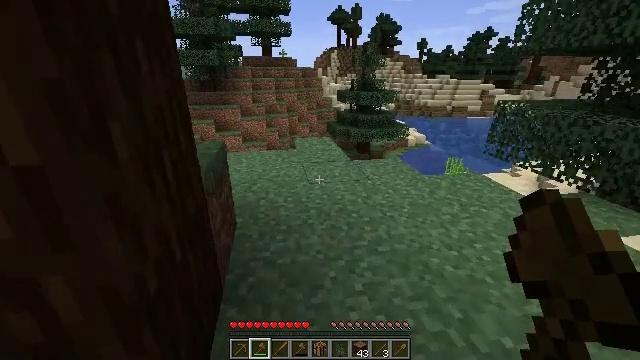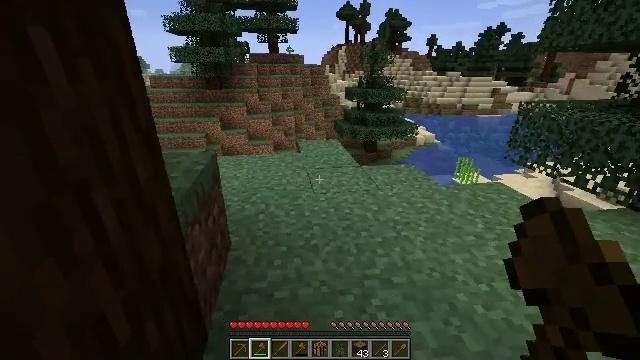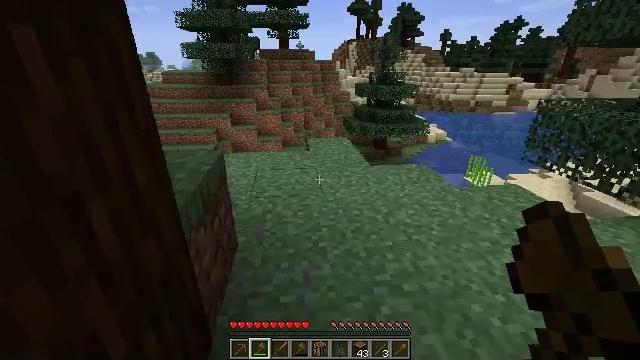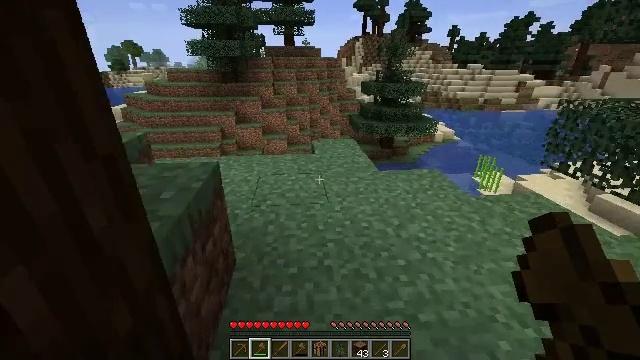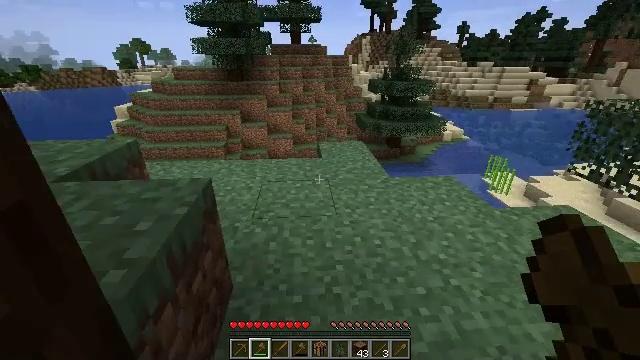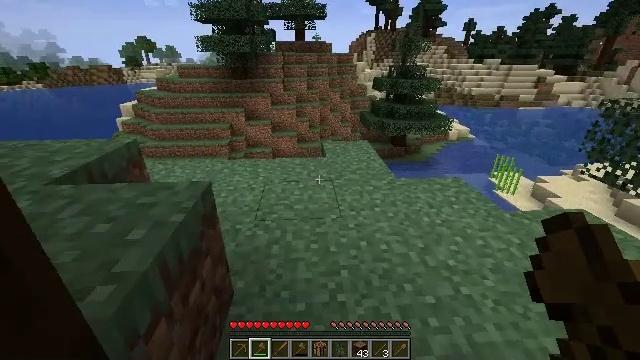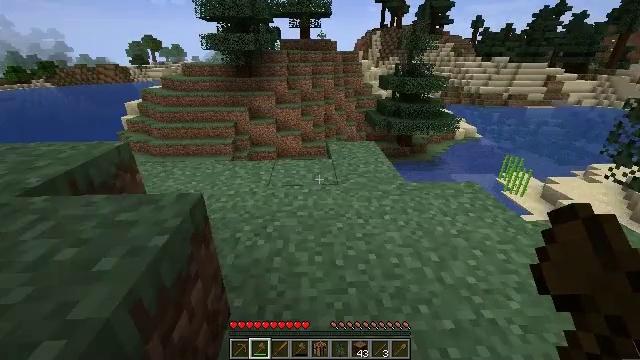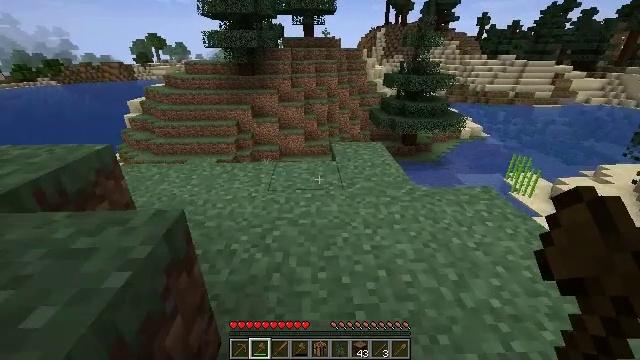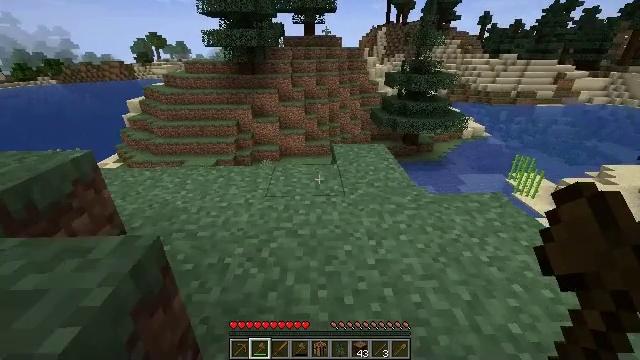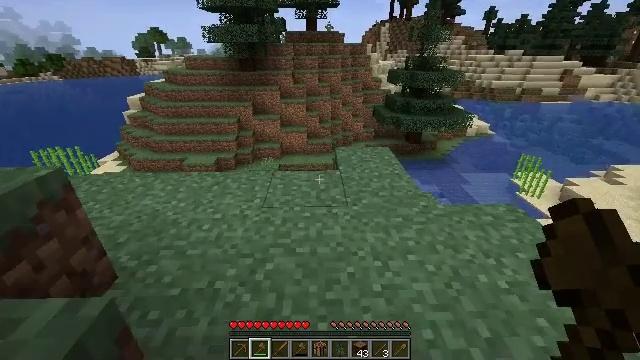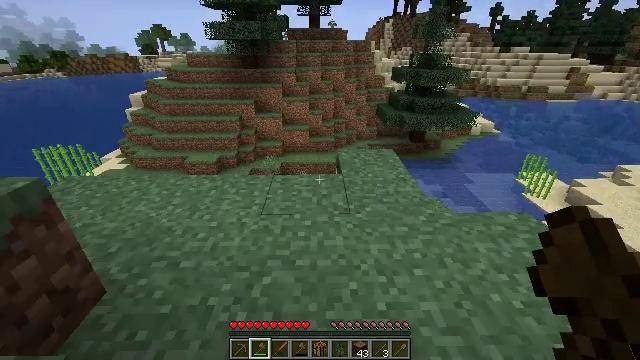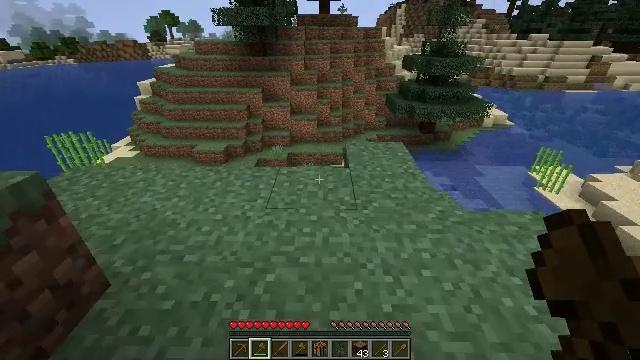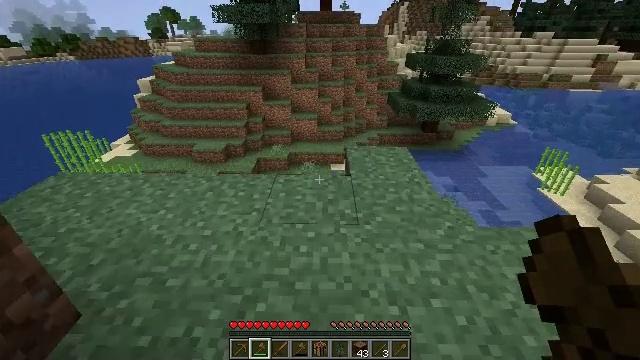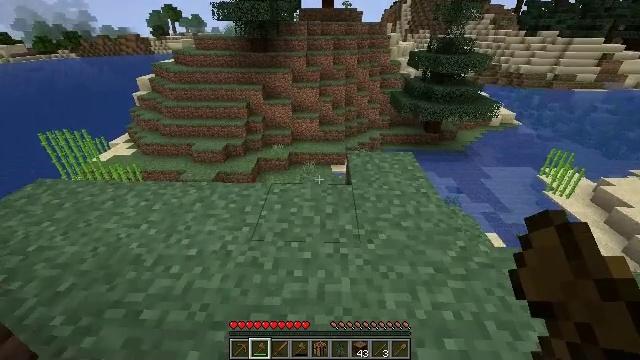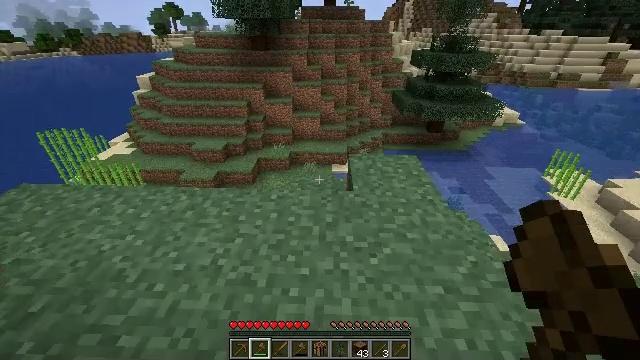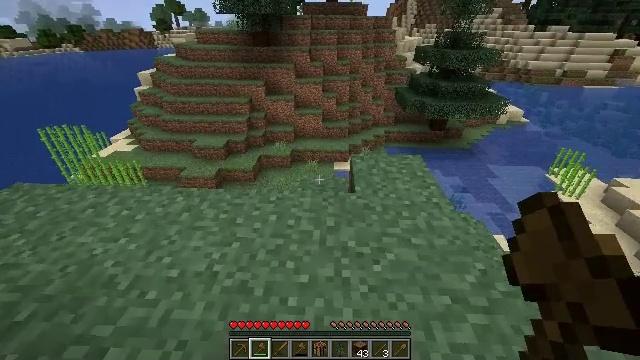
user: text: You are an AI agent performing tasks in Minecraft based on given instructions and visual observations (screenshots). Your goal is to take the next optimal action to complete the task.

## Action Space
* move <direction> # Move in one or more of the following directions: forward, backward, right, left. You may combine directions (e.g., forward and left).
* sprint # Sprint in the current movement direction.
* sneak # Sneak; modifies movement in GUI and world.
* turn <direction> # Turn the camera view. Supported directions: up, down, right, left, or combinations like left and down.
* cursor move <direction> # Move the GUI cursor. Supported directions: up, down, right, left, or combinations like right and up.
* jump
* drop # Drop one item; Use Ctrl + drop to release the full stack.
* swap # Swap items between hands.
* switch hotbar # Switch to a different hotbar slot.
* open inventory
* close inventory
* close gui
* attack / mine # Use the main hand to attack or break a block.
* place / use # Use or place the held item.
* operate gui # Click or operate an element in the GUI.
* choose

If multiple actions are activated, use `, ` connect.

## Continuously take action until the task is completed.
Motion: motion action
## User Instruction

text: Collect sand to make glass.
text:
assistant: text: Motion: move forward, turn left
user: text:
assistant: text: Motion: move forward, turn left
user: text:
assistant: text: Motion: move forward, turn left
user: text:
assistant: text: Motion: move forward, turn left
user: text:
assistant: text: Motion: move forward
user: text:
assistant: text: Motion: move forward, turn left
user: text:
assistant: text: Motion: move forward
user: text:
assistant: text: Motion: move forward
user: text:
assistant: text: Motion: move forward
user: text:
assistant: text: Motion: move forward
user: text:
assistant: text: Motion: move forward, turn left and down
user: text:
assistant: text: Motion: move forward
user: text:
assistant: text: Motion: move forward
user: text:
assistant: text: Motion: move forward
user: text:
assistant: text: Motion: move forward
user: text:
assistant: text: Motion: move forward
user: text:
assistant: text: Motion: move forward
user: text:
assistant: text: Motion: move forward
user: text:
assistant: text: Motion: move forward
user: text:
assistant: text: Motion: move forward
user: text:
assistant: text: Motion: move forward, turn down
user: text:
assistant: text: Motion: move forward
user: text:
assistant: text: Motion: move forward, turn left and down
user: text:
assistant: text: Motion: move forward and move left, turn left and down
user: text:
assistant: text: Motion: move forward and move left, turn left and down
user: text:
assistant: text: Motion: move forward and move left
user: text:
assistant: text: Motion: move forward and move left
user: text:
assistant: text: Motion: move forward
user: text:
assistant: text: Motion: move forward, turn down
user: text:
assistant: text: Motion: move forward, turn down